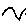
Label: zigzag